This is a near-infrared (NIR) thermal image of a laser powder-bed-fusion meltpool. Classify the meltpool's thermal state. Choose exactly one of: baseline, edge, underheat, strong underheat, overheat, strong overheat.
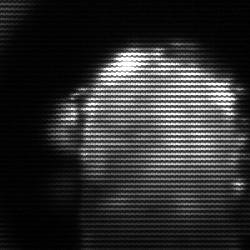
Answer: baseline